Field crop: tomato
Growth stage: 1
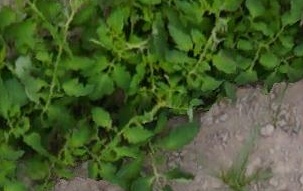
Species: tomato